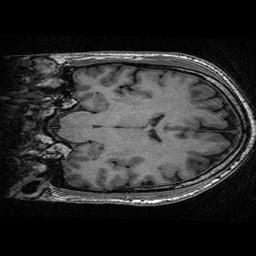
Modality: T1w
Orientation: coronal
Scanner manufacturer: ge
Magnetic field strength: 3 T
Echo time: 0.00318 s